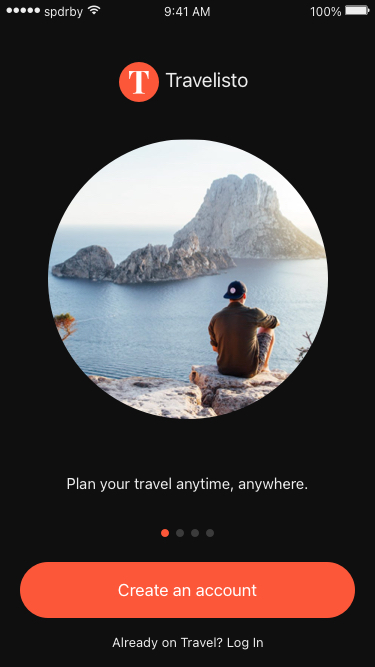
Text in this UI design:
Already on Travel? Log In
Plan your travel anytime, anywhere.